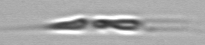
Label: Rhizosolenia